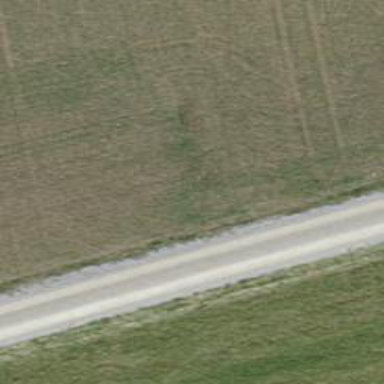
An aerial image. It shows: Track with fine gravel surface of grade2.